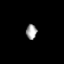
Tissue: lung
Cell type: Endothelial cells
Senescence score: 0.6342
Nuclear area (px): 156
Mean DAPI intensity: 162.026